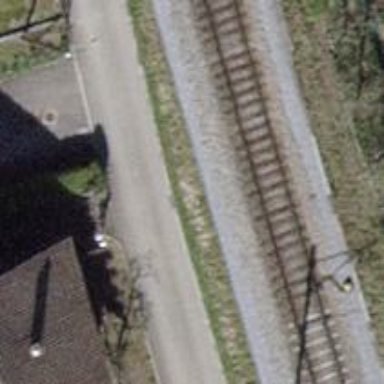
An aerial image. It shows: Single railway track with electrified contact line.